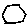
Label: hexagon